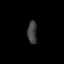
Tissue: skin
Cell type: Myeloid cells
Senescence score: 0.6806
Nuclear area (px): 204
Mean DAPI intensity: 65.892